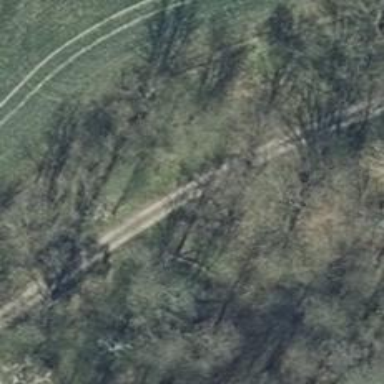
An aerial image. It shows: Gravel track with grade3 tracktype.